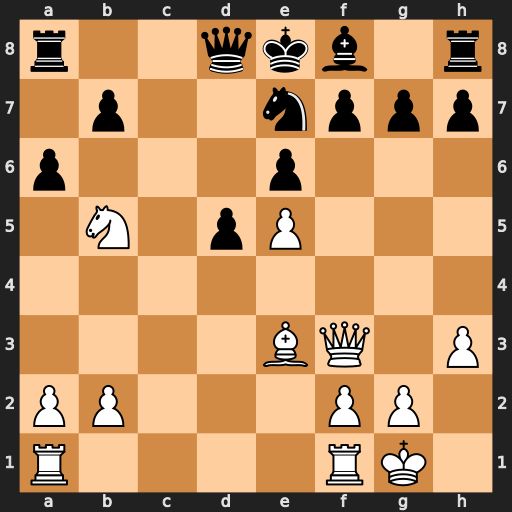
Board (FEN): r2qkb1r/1p2nppp/p3p3/1N1pP3/8/4BQ1P/PP3PP1/R4RK1
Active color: w
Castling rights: kq
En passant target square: -
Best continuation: Nd6+ Qxd6 exd6